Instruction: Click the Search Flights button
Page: home
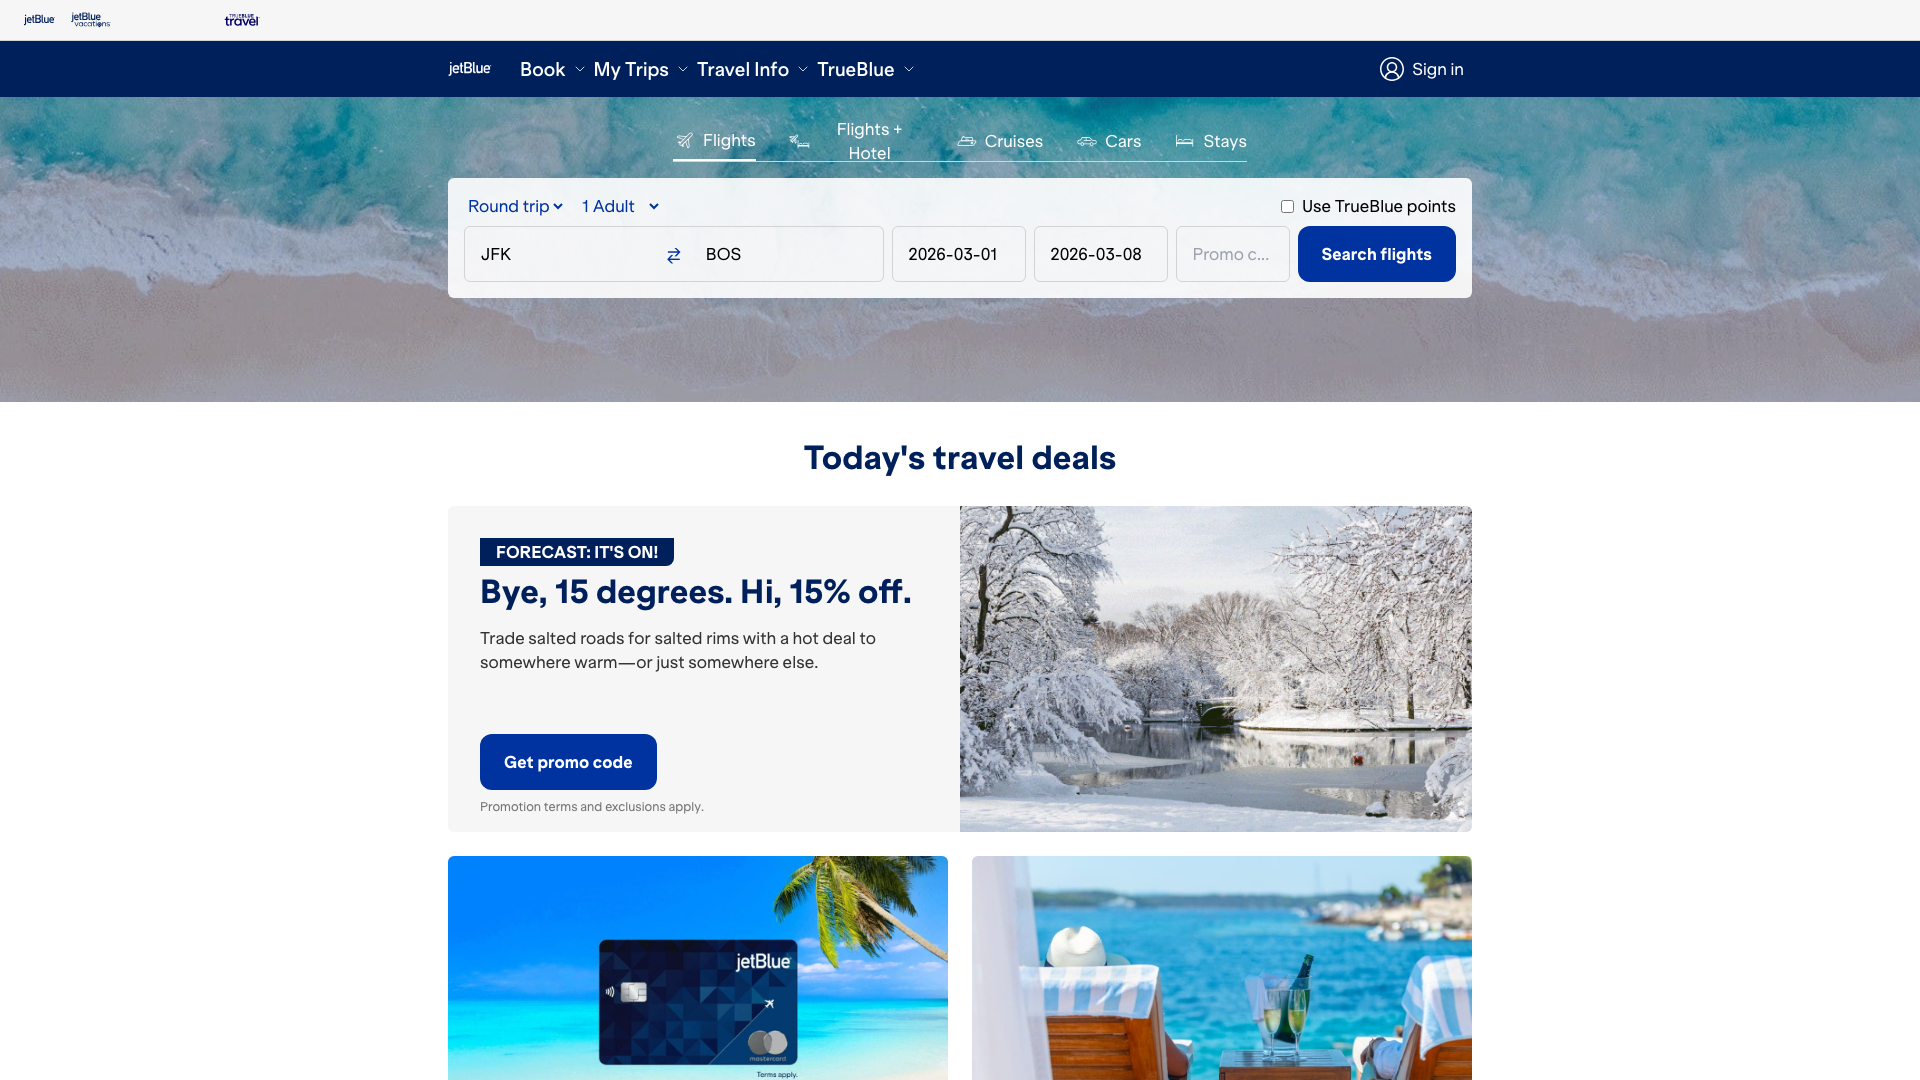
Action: click